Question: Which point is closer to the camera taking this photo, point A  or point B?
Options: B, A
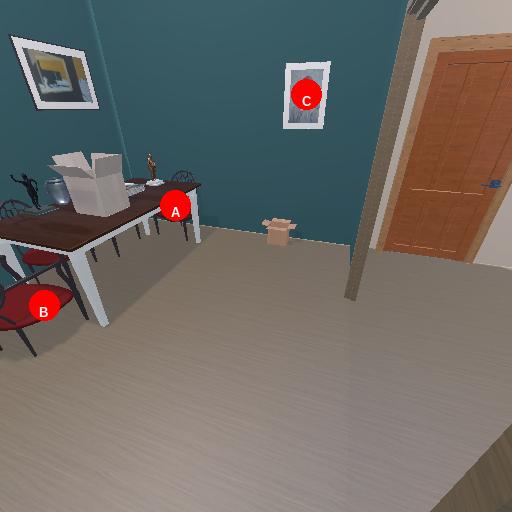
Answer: B